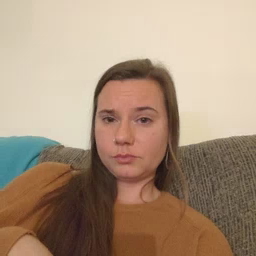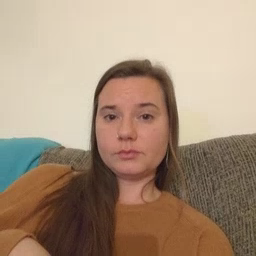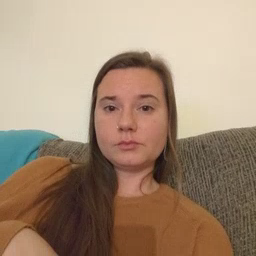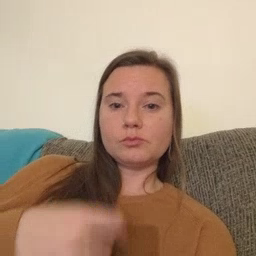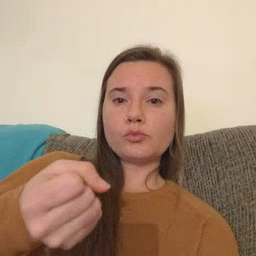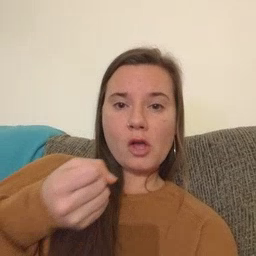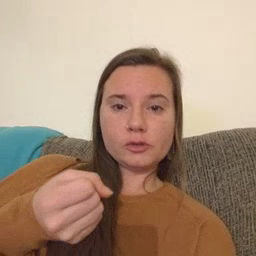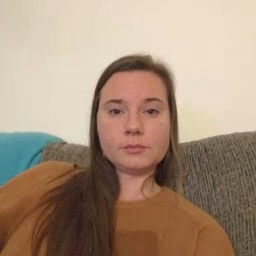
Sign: drawer